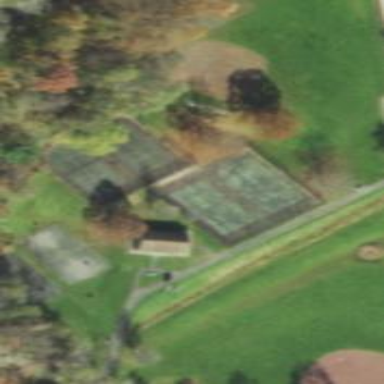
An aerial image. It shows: Tennis court with asphalt surface.